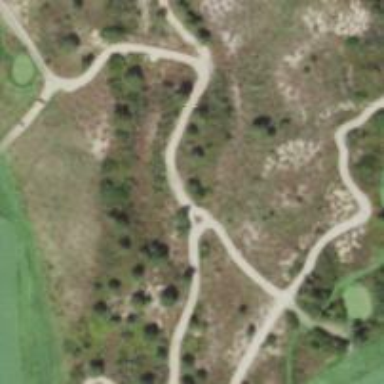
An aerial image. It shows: Path designated for golf carts.